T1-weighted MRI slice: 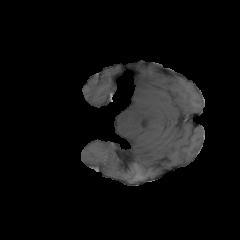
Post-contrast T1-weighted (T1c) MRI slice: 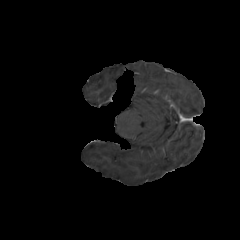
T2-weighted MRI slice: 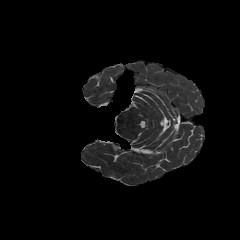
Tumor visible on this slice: no